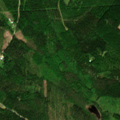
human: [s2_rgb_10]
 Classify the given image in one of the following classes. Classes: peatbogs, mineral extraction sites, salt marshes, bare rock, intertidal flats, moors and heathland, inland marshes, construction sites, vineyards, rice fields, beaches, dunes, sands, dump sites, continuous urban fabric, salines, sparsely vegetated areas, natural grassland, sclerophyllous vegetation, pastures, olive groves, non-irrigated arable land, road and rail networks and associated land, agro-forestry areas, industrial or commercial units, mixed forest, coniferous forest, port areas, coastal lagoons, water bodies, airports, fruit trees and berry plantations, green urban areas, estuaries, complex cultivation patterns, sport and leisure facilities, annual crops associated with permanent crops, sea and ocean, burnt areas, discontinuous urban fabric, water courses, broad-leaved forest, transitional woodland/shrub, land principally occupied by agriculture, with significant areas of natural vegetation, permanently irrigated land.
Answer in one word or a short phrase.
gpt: broad-leaved forest, mixed forest